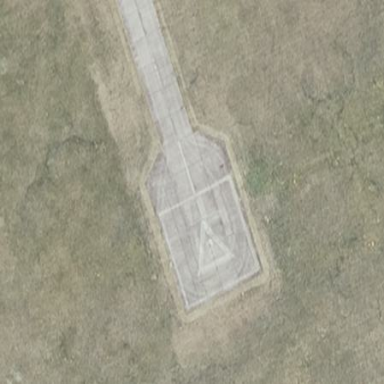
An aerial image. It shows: Image of helipad at airport.